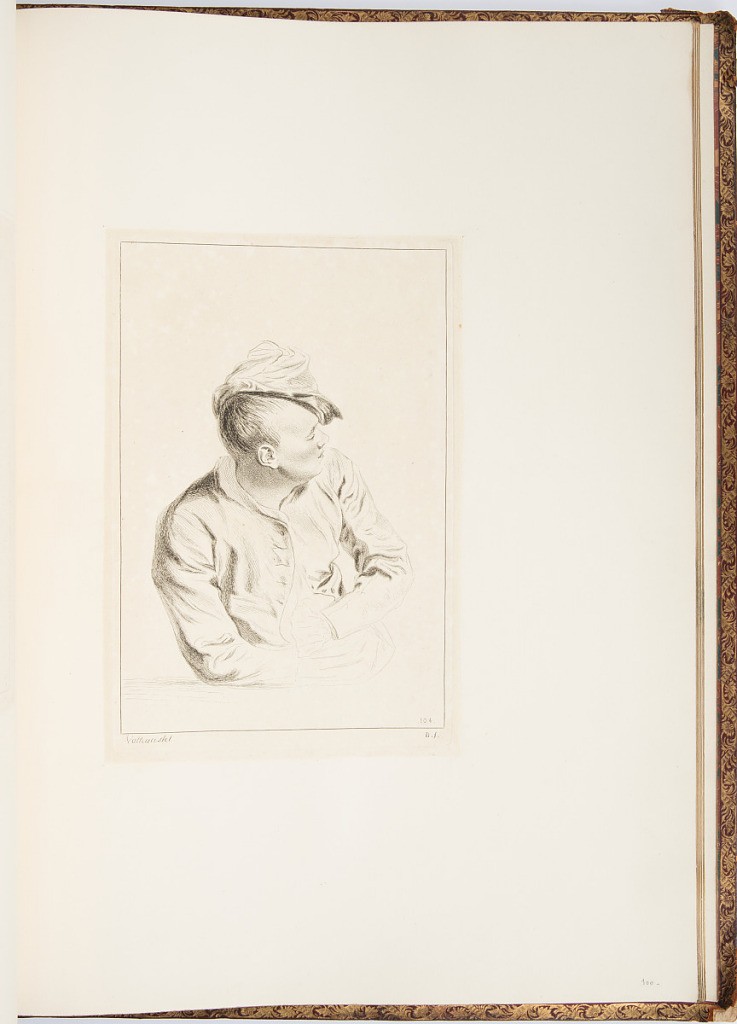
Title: Bust Length Portrait in Profil Perdu
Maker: Antoine Watteau, French, 1684–1721
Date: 1723-1728
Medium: Etching on laid paper
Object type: Bound print
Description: Bust of a man leaning leaning forward on his right elbow with both hands tucked into the opening of his jacket. His head is raised and turned to look over his left shoulder. The plate is signed.